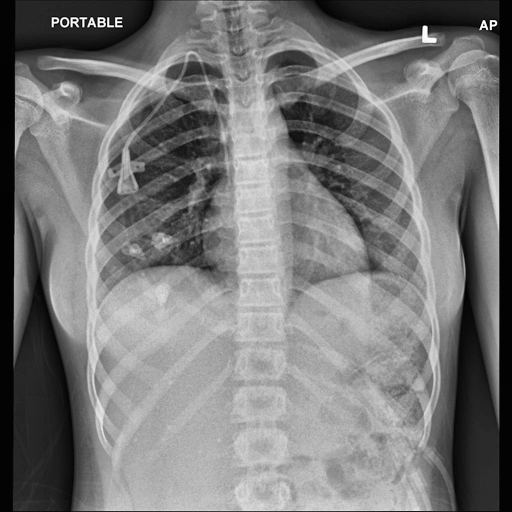
Finding: NORMAL